Question: I am writing an Angular 4 application using 'HttpClient' that displays movie show times. There are 2 JSON files where the data is located: 'showtimes.json' and 'movies.json'.
'''
// showtimes.json
[{
"id": "2030c64ce72b4e4605cb01f2ba405b7d",
"name": "Arclight", // need to display this information
"showtimes": {
"b4c2c326a4d335da654d4fd944bf88d0": [ // need to use this id
"11:30 pm", "2:45 pm", "8:35 pm", "4:15 pm", "10:30 pm"
]
}
}]
// movies.json
[{
"b4c2c326a4d335da654d4fd944bf88d0": { // to retrieve the title, rating, and poster
"title": "Fifty Shades Darker", // needs to be displayed
"rating": "R", // needs to be displayed
"poster": "https://dl.dropboxusercontent.com/s/dt6wgt92cu9wqcr/fifty_shades_darker.jpg" // needs to be displayed
}
}]
'''
I have service that can retrieve the 'title' and 'name' of the theater. But now I must use the value in the 'showtimes' object to display the correct title name. As you see 'b4c2c326a4d335da654d4fd944bf88d0' is the id of the movie title and can be retrieved from the 'movies.json' file.
So far this is my component
'''
ngOnInit() {
this._moviesDataService.getShowtimes()
.subscribe(res => this.results = res)
}
'''
And this is my service.
'''
getShowtimes (): Observable<ShowTimes> {
return this._http.get<ShowTimes>(this._showtimesURL)
}
'''
My question is how do I retrieve the 'title' of the movie using its id? Would this require two chained Observables? Would I need to loop through the movies array and '.filter' it?
I've included an example of what I am trying to build
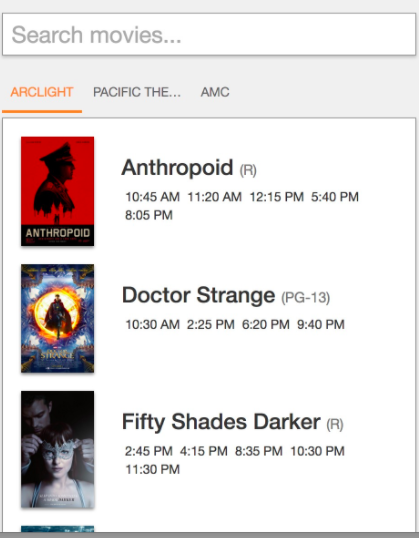
Answer: Usually, when you have one Observable and you need to grab something from . it and return a different Observable, you can use 'switchMap':
'''
ngOnInit() {
this._moviesDataService.getShowtimes()
.switchMap(res => {
const id = Object.keys(res[0].showtimes)[0]; // assuming you have one element in your array and you want the first id from showtimes
return this.getMovies(id); // assuming, you have a separate method that returns the movies
})
.subscribe(res => this.results = res)
}
'''
Since you need results of both Observable but also you need the results of the first to request the second here's an idea how you can do this:
'''
ngOnInit() {
this._moviesDataService.getShowtimes()
.switchMap(res => {
const showtimes = res[0].showtimes;
const id = Object.keys(showtimes)[0];
return Observable.zip(
this.getMovies(id),
Observable.of(showtimes[id])
);
})
.subscribe(([movies, showtimes]) => {
this.results.movies = movies; // or assign it to some other property
this.results.showtimes = showtimes; // and use in the template
}
'''